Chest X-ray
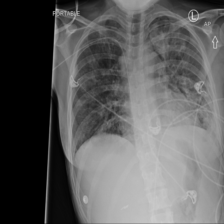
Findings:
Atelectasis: negative
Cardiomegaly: negative
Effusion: negative
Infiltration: negative
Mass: negative
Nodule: negative
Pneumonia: negative
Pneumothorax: positive
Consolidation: negative
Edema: negative
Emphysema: negative
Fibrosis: negative
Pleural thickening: negative
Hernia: negative